Interaction volume radius: 5 \u00c5
Interaction volume height: 25 \u00c5
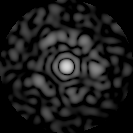
Disorder parameter: 0.858